Question: I am using tomcat 7 and I have a webapp which has 1 configuration file & 1 hazelcast.xml file in tomcat bin directory. When I start tomcat as a process from startup.bat catalina.timestamp.log shows 'INFO: Configuring Hazelcast from 'C:\Program Files\Apache Software Foundation\Tomcat 7.0_ApacheTomcat7in\hazelcast.xml'.' and everything works fine, but when I start the same webapp by starting tomcat as a windows service it goes to tomcat home dir and looks for the file here 'INFO: Configuring Hazelcast from 'C:\Program Files\Apache Software Foundation\Tomcat 7.0_ApacheTomcat7\hazelcast.xml'.'
Is there any jvm or tomcat option that I need to place?
below is my Java Options which is set in Tomcat properties
'''
-Dcatalina.home=C:\Program Files\Apache Software Foundation\Tomcat 7.0_ApacheTomcat7
-Dcatalina.base=C:\Program Files\Apache Software Foundation\Tomcat 7.0_ApacheTomcat7
-Djava.endorsed.dirs=C:\Program Files\Apache Software Foundation\Tomcat 7.0_ApacheTomcat7\endorsed
-Djava.io.tmpdir=C:\Program Files\Apache Software Foundation\Tomcat 7.0_ApacheTomcat7 emp
-Djava.util.logging.manager=org.apache.juli.ClassLoaderLogManager
-Djava.util.logging.config.file=C:\Program Files\Apache Software Foundation\Tomcat 7.0_ApacheTomcat7\conf\logging.properties
'''

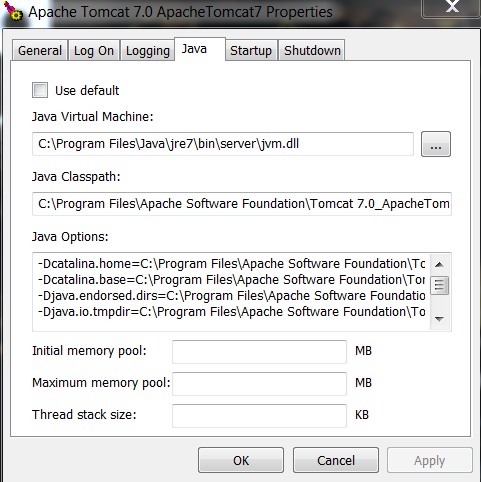
Answer: I was able to solve my problem.
When I start Tomcat as a Windows service it sets the current working dir to '%CATALINA_HOME%'. So I added '--StartPath=%CATALINA_HOME%in' in 'service.bat' (details <URL> and installed a fresh service like so: 'service.bat install MyService'.

Incase one does not have 'service.bat' but 'tomcat6': below is the command to create a fresh windows service.
'''
tomcat6 //IS//MyService --DisplayName="My Service Name" \ --Install="C: omcat6in omcat6.exe" --Jvm=auto \ --StartMode=jvm --StopMode=jvm \ --StartClass=org.apache.catalina.startup.Bootstrap --StartParams=start \ --StopClass=org.apache.catalina.startup.Bootstrap --StopParams=stop \ --StartPath=C: omcat6in
'''
You can even set this in the Tomcat GUI: 'Startup' tab | 'Start parameters'.
(The Tomcat GUI is also known as the "Commons Daemon Service Manager". Default name is 'tomcat7w.exe', or "YOURSERVICENAMEHEREw.exe".)